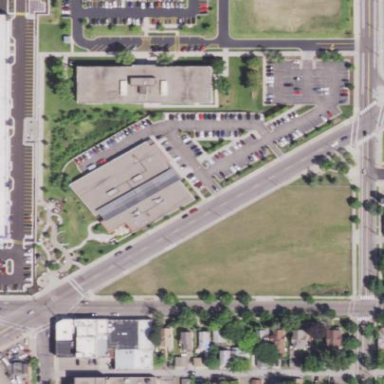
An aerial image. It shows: Building.